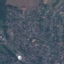
Label: Residential